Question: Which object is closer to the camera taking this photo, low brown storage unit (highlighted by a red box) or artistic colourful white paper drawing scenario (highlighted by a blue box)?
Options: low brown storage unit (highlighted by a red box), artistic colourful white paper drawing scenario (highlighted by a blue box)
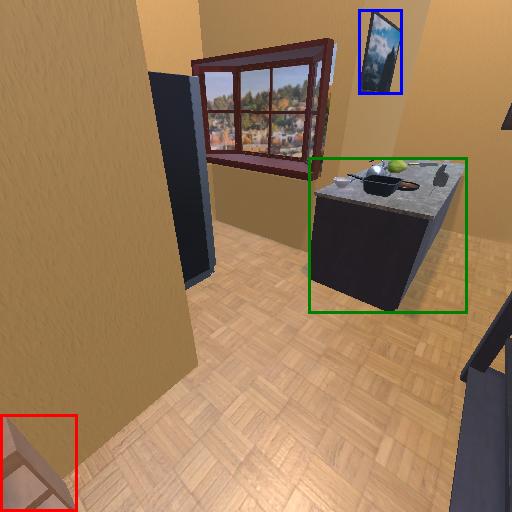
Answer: low brown storage unit (highlighted by a red box)